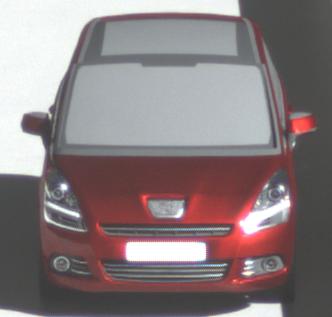
Make: Peugeot
Model: 5008 120 VTi
Detailed model: 5008 (I) Van
Model produced from: 2009/10
Model produced until: 2011/07
Doors: 5
Color: red
Road condition: wet road
Daytime: morning or afternoon
Contrast: high contrast